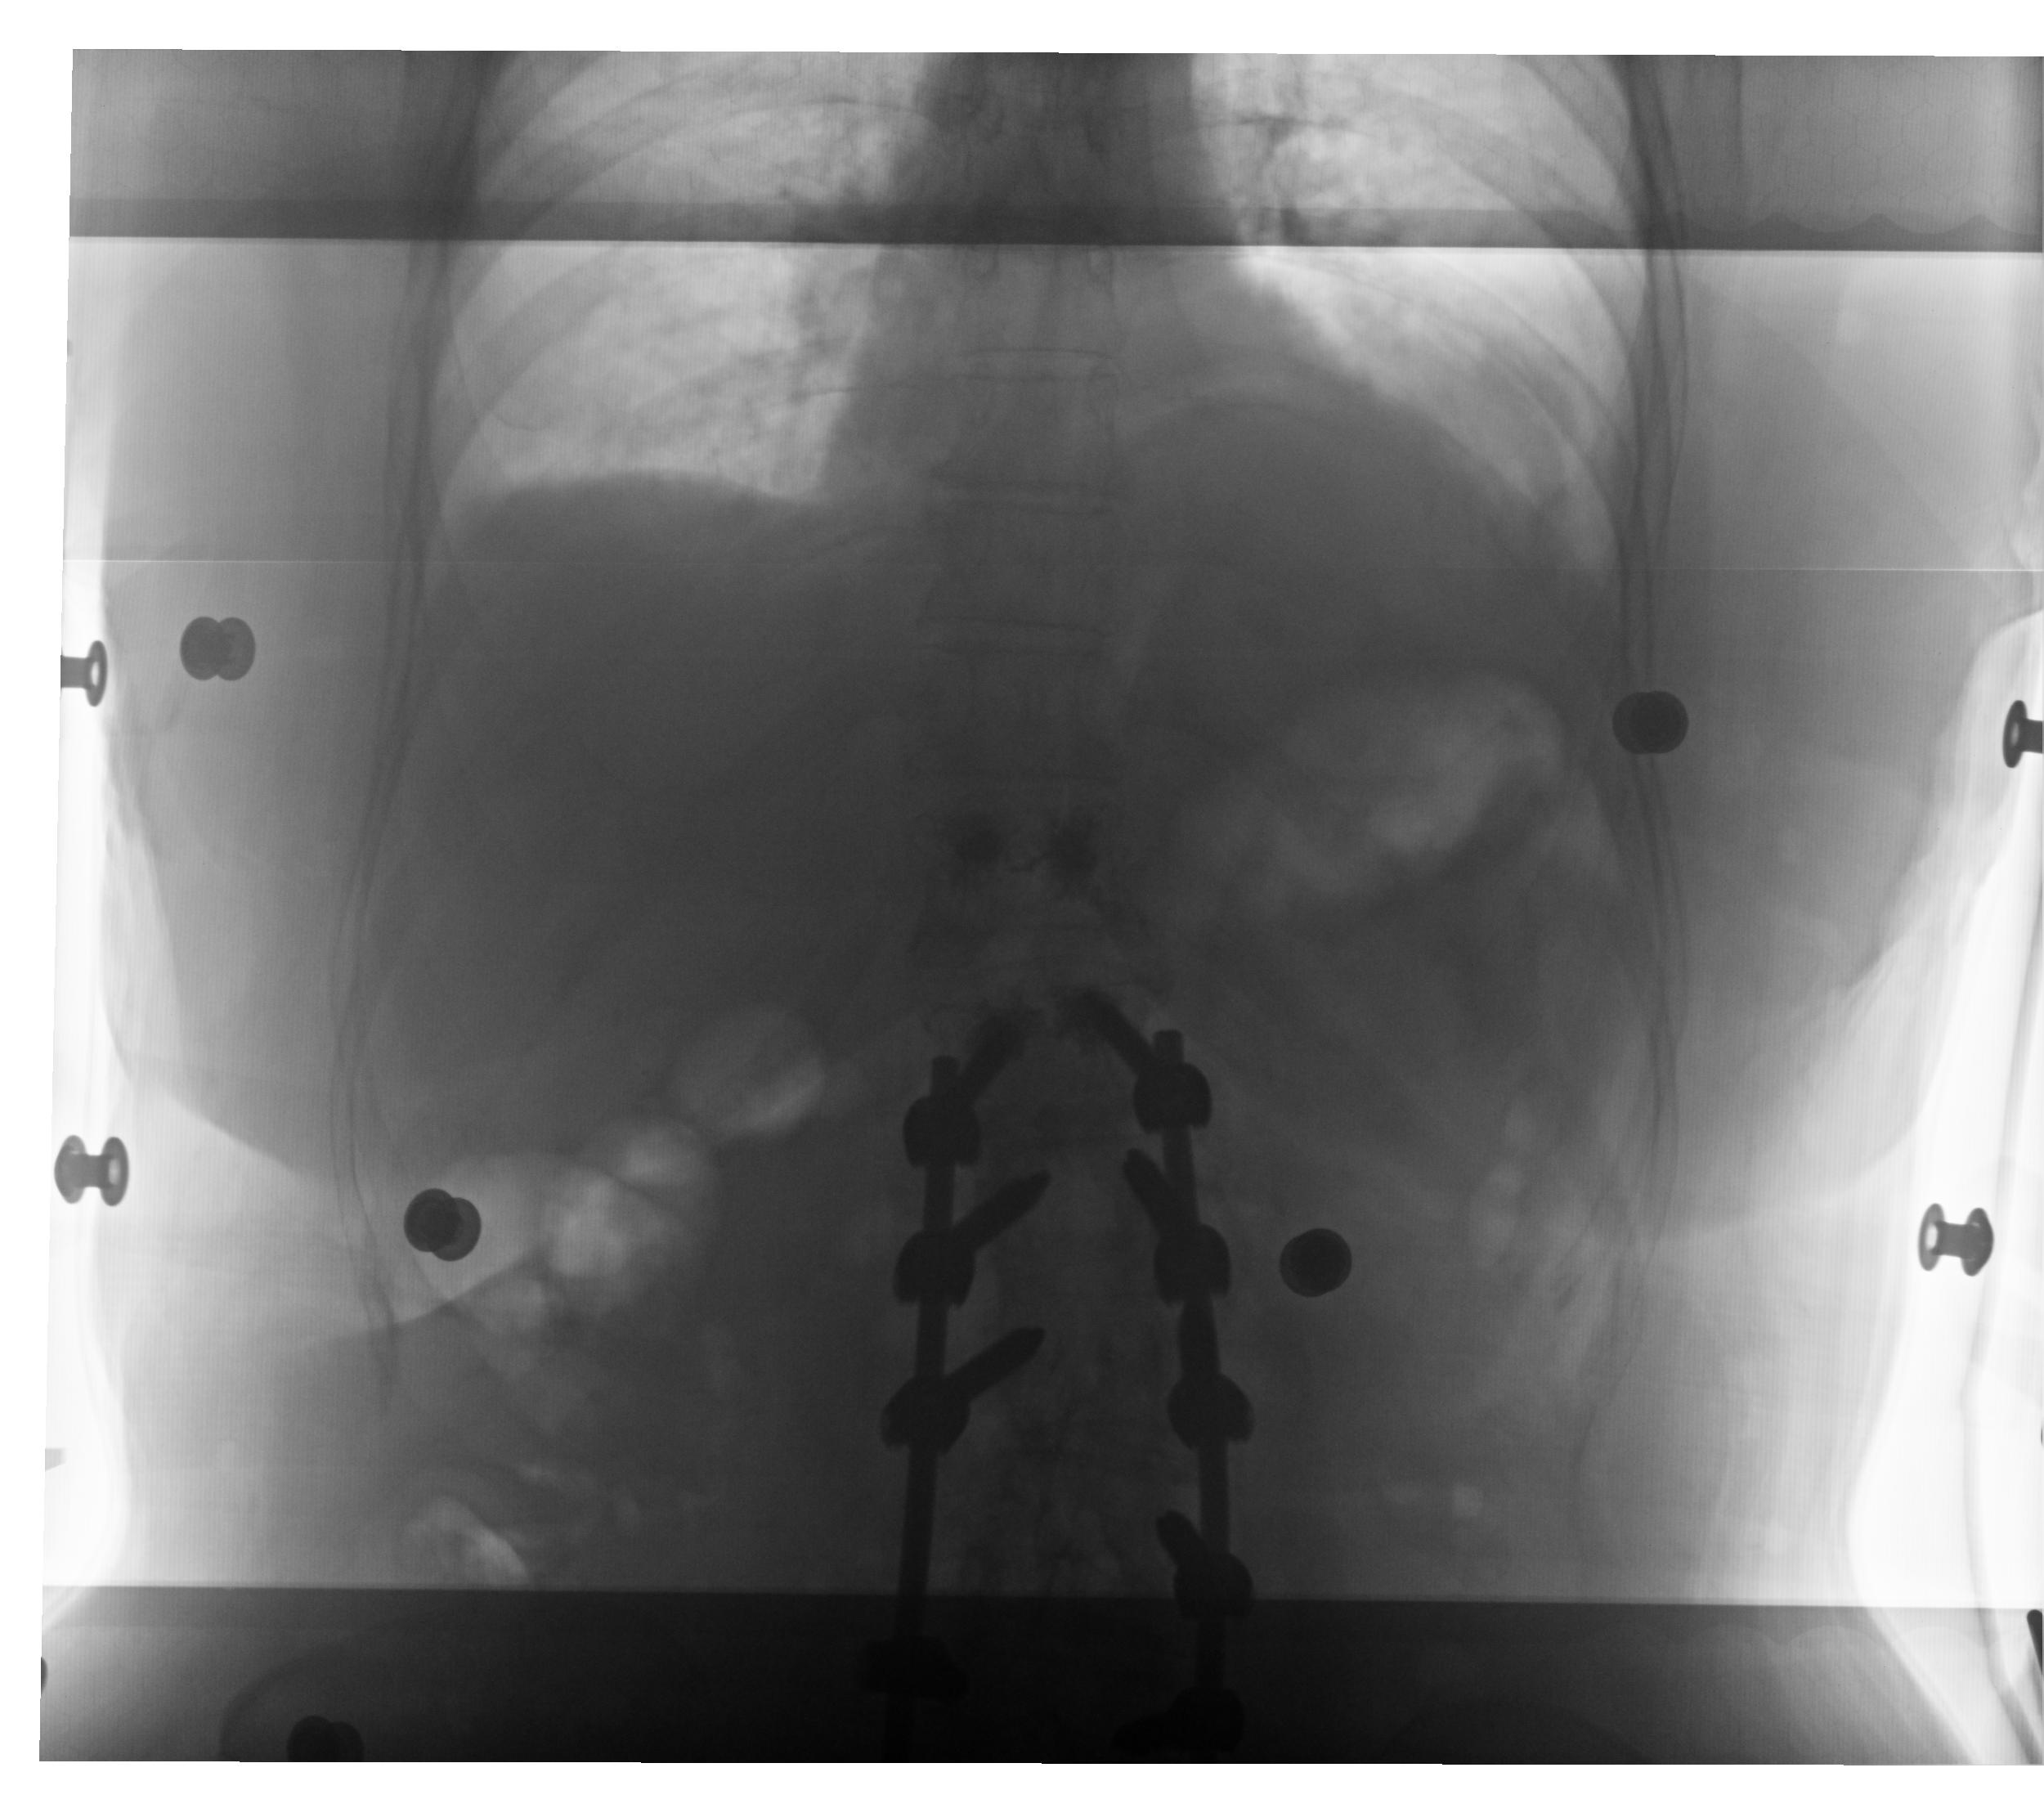
View: PA
Implant manufacturer: orthofix firebird